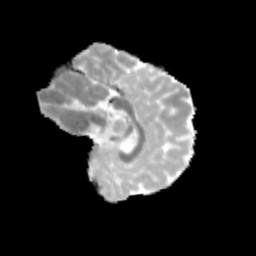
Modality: MD
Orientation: sagittal
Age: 11
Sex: female
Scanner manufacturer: siemens
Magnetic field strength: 3 T
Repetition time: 3.8 s
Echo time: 0.07 s